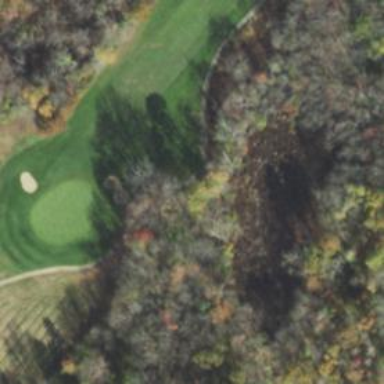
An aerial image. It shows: Pathway for golfing.